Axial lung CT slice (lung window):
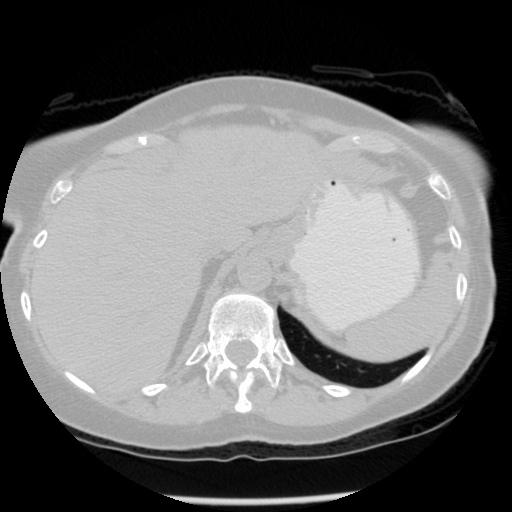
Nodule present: no